Field crop: maize
Growth stage: 2
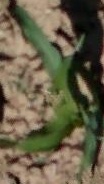
Species: maize